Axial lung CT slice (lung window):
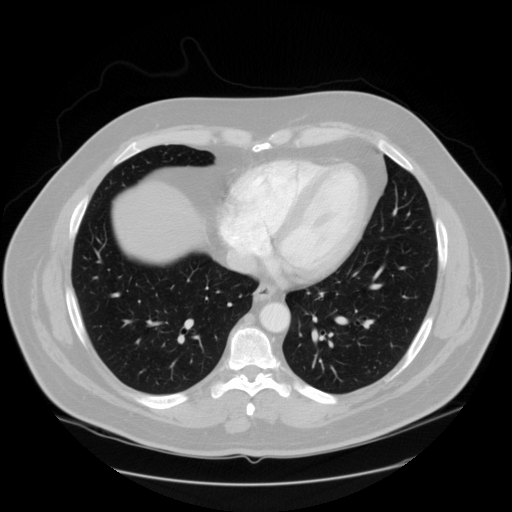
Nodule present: no